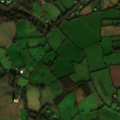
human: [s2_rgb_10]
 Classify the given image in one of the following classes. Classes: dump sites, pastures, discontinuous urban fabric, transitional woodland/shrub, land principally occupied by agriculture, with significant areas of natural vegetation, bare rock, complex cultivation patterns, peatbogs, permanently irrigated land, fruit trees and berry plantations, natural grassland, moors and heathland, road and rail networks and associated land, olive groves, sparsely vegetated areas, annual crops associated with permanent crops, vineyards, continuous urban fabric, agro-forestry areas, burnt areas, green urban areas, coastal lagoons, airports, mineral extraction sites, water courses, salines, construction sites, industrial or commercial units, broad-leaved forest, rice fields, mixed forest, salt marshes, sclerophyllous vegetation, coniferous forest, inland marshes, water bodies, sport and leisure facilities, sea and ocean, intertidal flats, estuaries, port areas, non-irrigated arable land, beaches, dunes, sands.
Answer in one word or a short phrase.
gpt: pastures, complex cultivation patterns, mixed forest